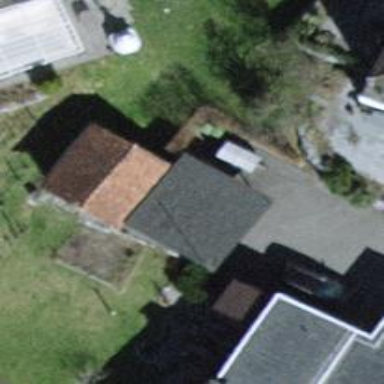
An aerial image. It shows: Garage building.